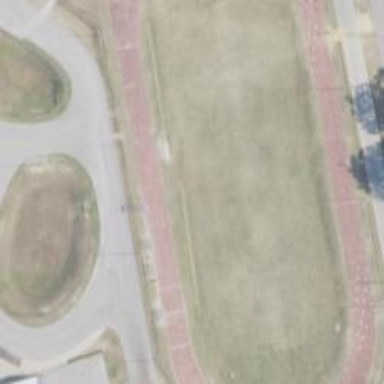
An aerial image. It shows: American football pitch.